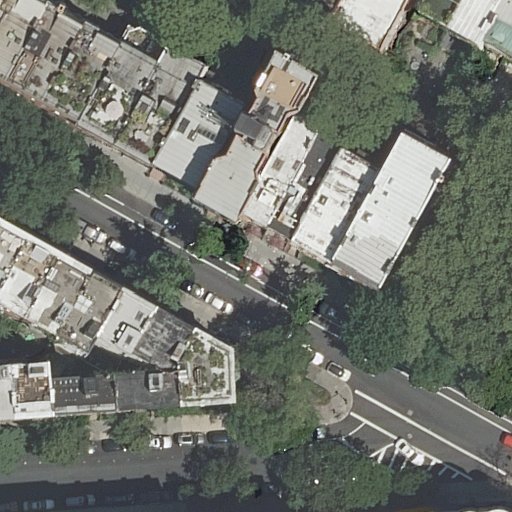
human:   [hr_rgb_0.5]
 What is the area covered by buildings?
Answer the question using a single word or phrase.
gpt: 3638m2

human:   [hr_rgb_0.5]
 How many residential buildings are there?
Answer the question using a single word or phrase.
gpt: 28

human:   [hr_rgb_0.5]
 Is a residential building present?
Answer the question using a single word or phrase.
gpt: yes

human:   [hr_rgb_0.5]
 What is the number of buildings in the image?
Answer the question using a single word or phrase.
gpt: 28

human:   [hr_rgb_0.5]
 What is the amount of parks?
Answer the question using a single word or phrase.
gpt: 1

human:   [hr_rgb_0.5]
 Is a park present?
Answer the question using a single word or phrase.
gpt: yes

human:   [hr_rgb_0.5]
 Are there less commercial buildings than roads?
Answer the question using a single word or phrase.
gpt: yes

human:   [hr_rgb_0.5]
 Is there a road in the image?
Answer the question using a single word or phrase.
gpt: yes

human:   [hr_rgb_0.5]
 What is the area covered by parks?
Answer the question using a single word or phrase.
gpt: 40m2

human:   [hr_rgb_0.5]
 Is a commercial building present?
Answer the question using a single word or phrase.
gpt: no

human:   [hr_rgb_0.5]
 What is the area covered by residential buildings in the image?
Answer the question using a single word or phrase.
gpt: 3638m2

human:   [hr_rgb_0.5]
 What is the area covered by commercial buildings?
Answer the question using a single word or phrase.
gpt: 0m2

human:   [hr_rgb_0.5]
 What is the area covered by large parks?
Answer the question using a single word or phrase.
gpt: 0m2

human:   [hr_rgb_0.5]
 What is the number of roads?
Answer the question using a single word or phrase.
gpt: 3

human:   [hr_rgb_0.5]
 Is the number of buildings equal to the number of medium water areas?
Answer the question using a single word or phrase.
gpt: no

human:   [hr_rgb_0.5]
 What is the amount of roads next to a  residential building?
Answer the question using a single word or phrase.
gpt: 3

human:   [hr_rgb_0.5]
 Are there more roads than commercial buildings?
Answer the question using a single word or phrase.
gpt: yes

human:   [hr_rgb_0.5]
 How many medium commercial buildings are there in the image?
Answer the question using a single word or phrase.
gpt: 0

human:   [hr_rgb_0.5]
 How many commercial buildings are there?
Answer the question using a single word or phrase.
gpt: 0

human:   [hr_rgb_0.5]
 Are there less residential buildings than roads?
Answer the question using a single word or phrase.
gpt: no

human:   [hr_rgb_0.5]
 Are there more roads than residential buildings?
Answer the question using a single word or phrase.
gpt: no

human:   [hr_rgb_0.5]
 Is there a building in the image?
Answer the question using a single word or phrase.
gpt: yes

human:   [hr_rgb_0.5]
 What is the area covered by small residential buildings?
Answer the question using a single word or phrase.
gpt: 613m2

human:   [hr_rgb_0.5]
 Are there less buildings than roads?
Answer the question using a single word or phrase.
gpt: no

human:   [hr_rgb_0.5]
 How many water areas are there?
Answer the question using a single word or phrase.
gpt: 0

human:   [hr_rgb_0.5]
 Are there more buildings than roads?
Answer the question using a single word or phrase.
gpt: yes

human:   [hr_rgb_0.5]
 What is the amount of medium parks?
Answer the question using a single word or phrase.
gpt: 0

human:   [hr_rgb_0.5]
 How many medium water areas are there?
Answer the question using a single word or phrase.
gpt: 0

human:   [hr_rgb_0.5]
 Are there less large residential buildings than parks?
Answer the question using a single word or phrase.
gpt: yes

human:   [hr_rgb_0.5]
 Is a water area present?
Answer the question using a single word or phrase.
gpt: no

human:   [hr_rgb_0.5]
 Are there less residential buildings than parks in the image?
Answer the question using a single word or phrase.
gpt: no

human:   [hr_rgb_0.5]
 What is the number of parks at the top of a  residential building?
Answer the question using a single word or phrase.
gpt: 1

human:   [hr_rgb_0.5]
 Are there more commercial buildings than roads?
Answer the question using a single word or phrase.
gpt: no

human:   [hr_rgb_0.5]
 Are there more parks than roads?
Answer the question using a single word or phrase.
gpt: no

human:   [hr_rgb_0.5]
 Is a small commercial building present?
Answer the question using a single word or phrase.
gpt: no

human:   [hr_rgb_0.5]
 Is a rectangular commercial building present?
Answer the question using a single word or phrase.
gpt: no

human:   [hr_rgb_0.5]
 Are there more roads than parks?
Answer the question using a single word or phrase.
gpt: yes

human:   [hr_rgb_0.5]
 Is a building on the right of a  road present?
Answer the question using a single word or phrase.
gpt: yes

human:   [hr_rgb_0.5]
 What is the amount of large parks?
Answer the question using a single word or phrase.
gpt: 0

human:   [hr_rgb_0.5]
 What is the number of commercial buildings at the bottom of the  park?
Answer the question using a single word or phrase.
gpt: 0

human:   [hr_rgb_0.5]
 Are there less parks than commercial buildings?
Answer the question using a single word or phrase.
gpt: no

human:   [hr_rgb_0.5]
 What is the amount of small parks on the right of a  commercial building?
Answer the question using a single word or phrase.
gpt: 0

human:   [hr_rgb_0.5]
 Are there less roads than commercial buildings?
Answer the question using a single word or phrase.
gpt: no

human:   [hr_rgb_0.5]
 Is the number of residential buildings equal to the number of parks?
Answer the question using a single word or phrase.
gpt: no

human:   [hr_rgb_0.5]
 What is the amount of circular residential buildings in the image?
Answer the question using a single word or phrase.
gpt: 0

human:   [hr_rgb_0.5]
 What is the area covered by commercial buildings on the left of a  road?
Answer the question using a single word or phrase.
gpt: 0m2

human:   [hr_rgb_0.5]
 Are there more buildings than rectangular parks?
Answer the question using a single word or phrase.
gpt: yes

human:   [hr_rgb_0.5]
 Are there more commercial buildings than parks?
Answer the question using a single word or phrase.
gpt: no

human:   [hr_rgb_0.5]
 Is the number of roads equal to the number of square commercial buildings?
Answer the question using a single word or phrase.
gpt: no

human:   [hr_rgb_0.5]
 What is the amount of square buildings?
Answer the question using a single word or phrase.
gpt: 0

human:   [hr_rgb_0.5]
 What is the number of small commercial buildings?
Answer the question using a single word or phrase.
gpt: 0

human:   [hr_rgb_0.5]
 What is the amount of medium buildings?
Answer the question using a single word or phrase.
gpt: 17

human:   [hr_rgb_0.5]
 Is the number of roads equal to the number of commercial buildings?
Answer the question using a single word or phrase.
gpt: no

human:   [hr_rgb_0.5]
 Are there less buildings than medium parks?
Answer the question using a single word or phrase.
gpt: no

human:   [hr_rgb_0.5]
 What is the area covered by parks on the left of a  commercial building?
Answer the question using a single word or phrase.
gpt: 0m2

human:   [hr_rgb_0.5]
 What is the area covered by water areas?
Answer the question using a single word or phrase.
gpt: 0m2

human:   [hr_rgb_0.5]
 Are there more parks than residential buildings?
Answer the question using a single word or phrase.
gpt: no

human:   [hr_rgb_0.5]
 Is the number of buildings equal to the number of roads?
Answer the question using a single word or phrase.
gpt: no

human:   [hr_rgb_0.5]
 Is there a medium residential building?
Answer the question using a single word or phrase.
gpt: yes

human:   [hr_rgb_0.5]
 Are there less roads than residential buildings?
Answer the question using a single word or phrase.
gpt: yes

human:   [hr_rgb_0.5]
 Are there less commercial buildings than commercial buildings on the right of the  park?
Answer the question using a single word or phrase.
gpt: no

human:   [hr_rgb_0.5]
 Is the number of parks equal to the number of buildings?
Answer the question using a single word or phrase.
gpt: no

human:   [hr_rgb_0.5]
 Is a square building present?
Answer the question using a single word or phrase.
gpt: no

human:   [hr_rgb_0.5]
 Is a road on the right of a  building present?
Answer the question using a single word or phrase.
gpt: yes